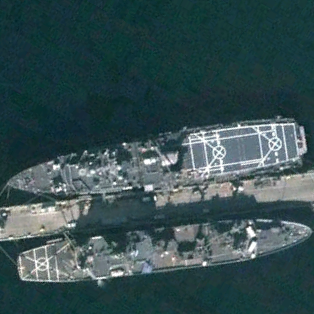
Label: combat